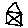
Label: house